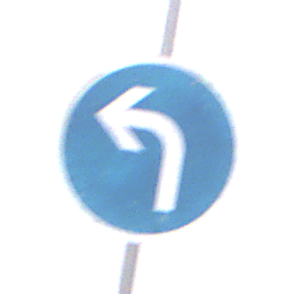
Verkehrszeichen: VorgeschriebeneFahrtrichtungLinks
Umgebung: Outdoor, RoadRail
Tageszeit: Midday
Wetter: Overcast
Licht: Natural
Jahreszeit: NotSpecified
Kontrast: LowContrast